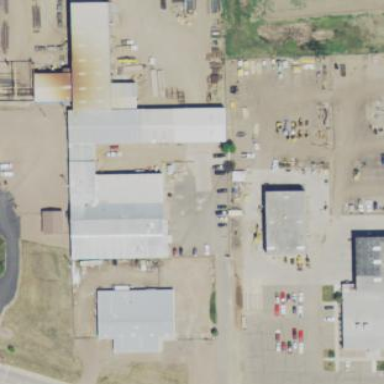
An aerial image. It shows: Commercial building.